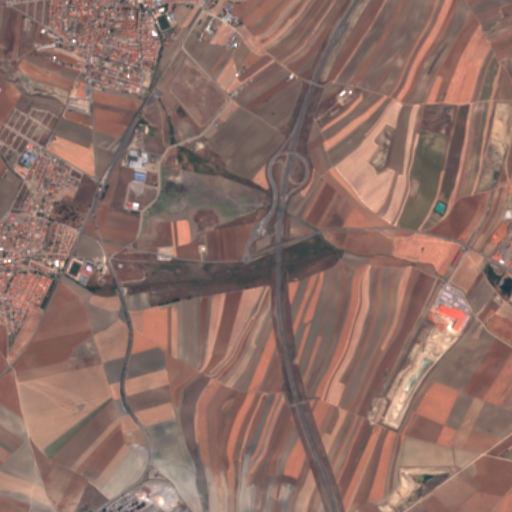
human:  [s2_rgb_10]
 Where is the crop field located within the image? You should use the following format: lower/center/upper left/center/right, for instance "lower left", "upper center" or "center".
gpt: The crop field is located in the upper right of the image.
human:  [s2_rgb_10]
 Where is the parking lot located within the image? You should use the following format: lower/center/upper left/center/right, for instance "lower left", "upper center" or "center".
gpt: The parking lot is located in the upper left of the image.
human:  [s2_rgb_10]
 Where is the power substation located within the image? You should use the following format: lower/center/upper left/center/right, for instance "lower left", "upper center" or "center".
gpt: The power substation is located in the center of the image.
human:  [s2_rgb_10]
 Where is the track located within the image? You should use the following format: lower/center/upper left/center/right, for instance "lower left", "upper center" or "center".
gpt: The track is located in the center left of the image.
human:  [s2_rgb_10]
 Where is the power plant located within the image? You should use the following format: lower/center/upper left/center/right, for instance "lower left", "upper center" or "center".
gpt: There is no power plant in the image.